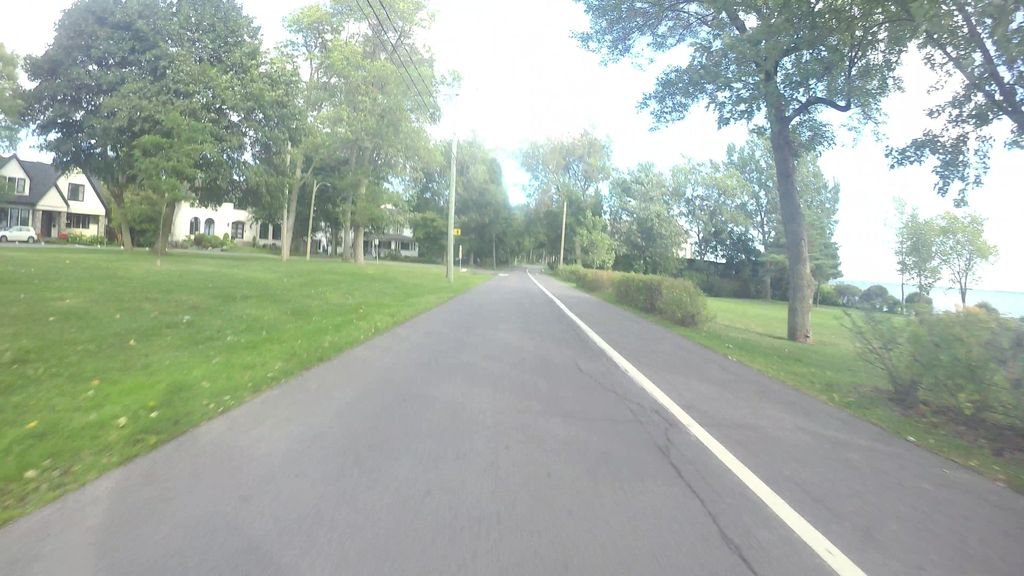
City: montreal